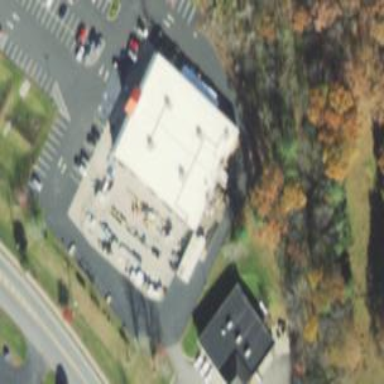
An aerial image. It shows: Retail building housing country store.